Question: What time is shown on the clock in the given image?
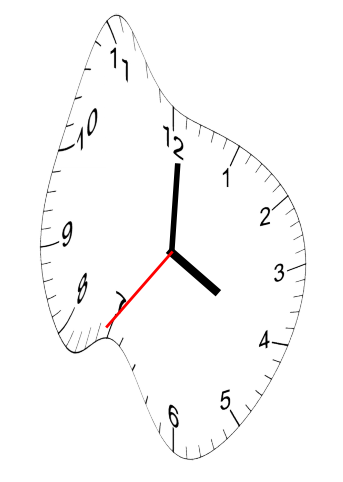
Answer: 04:00:36